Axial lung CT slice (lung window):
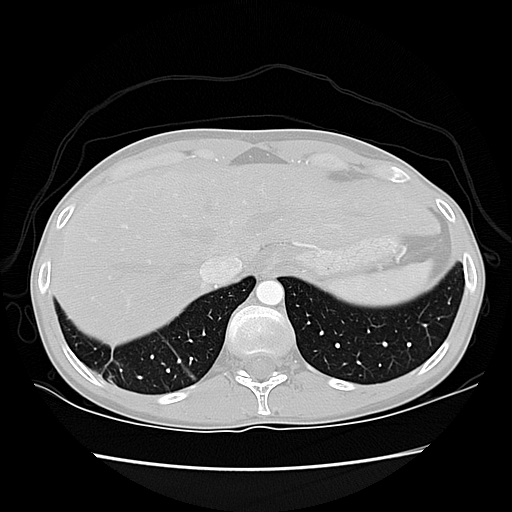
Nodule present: no